Question: I try to upgrade from Laravel 3 to 4 but i get this error everywhere
> Call to undefined method
Illuminate\Database\Query\Builder::getAfterFilters()
Someone know where this can come ?

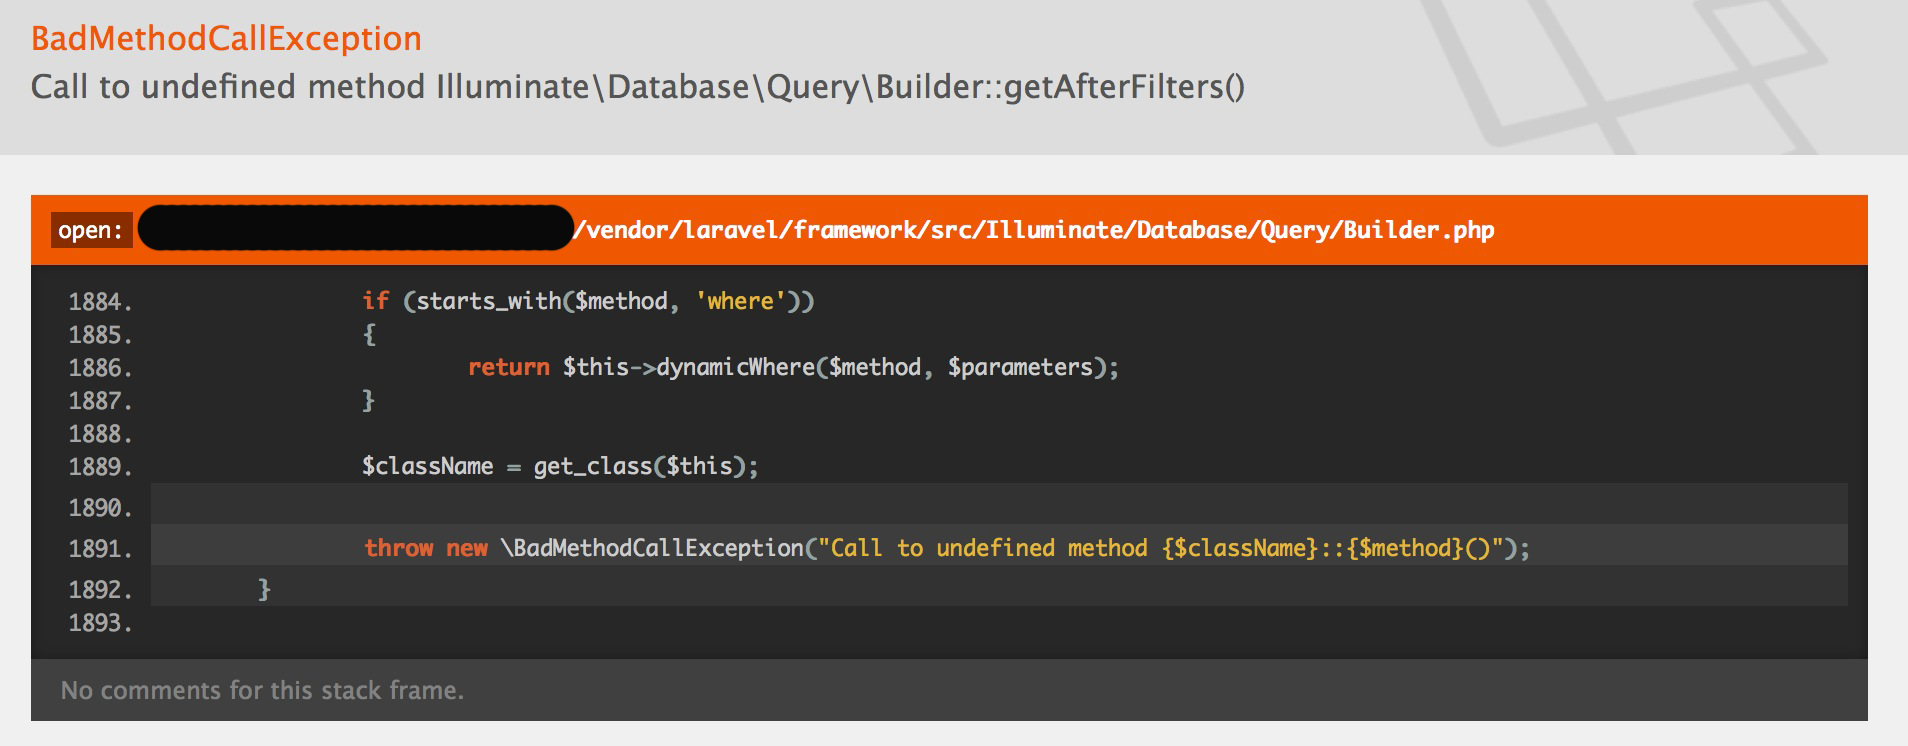
Answer: I had this error too so I'll just post my observations here. It can always help someone !
It appears that getAfterFilters() is a method that is required for all controllers in L4.
If the error says it's not defined, you probably forgot to extend BaseController in your class.
Knowing that, the obvious fix would be to extend BaseController... but you don't nececarly have to if it's not needed.
In my case, my class had to be a valid controller because of a very stupid reason. I was using the following route syntax :
'''
Route::get('sse', 'SSE@deamon');
'''
SSE was not extending BaseController (didn't need to imho)
But this route syntax requires you to use a controller class that extends BaseController... so I changed it for:
'''
Route::get('sse', [function() {
SSE::deamon();
}]);
'''
and it now works without the missing getAfterFilters() error !